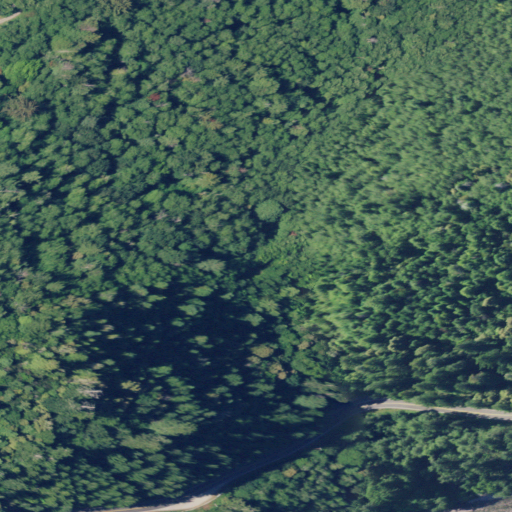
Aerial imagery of ridge(s) in California named Del Ponte Ridge containing mixed forest, open development, evergreen forest, deciduous forest, low intensity development, grassland, and open water